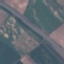
Label: Highway